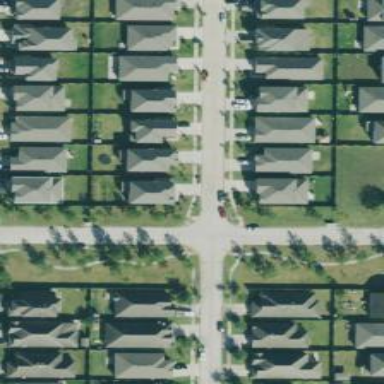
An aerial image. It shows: Residential road.